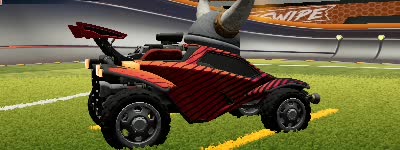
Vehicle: octane